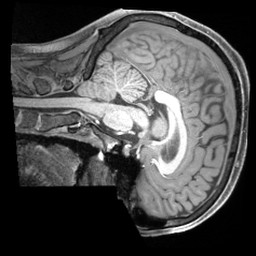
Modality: T1w
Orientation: sagittal
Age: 26
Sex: male
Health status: ill
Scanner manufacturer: siemens
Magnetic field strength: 3 T
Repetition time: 2.2 s
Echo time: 0.00218 s